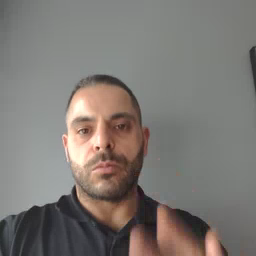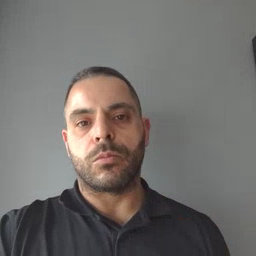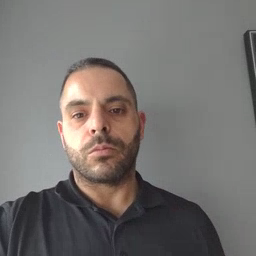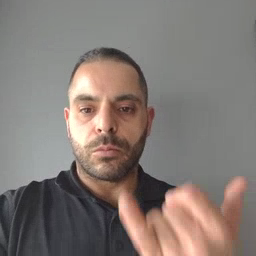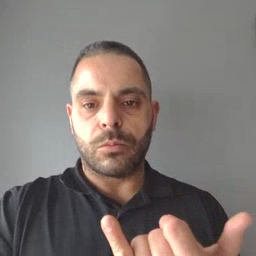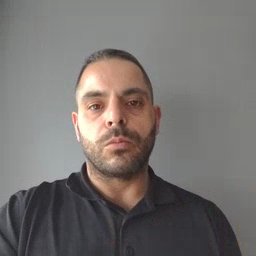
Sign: now